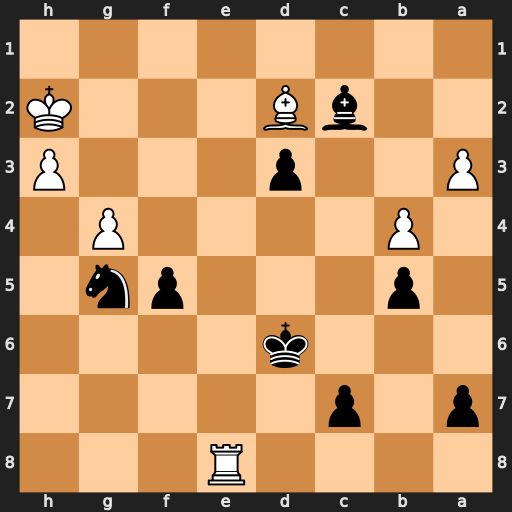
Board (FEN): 4R3/p1p5/3k4/1p3pn1/1P4P1/P2p3P/2bB3K/8
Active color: b
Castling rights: -
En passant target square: -
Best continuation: Nf3+ Kg2 Nxd2